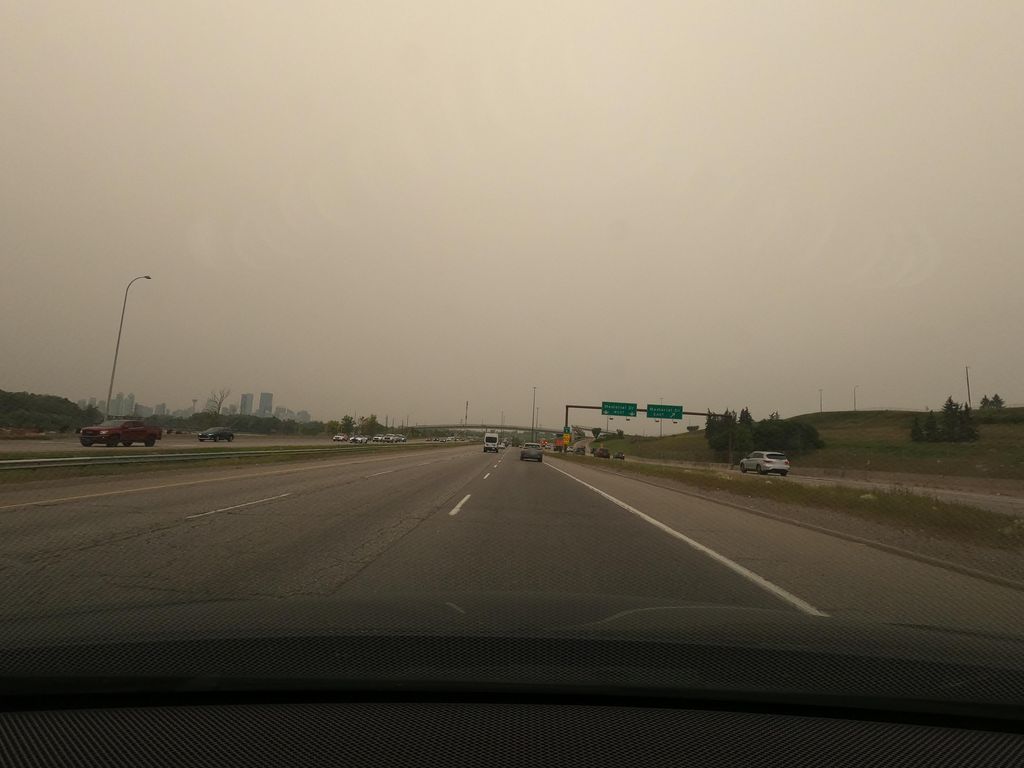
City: calgary